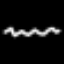
Label: squiggle